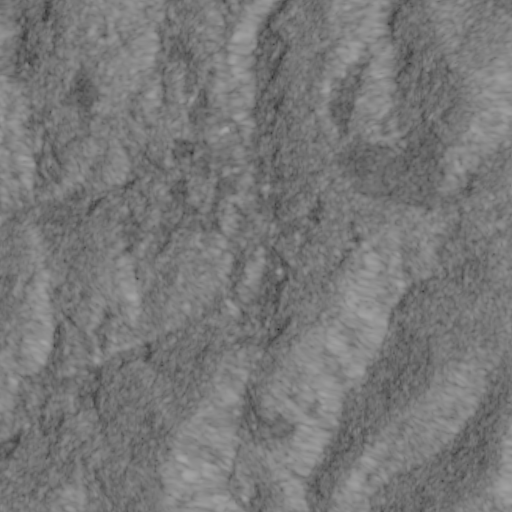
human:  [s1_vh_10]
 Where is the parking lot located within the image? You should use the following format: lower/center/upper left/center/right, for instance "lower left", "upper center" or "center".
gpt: The parking lot is located in the upper center of the image.
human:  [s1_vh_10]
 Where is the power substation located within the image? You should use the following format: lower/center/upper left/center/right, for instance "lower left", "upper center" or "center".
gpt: The power substation is located in the upper right of the image.
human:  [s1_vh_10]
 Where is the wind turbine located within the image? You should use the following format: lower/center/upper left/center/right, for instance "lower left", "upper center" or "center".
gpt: The wind turbine is located in the lower right of the image.
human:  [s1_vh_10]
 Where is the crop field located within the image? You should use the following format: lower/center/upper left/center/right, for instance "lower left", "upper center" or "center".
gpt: There is no crop field in the image.

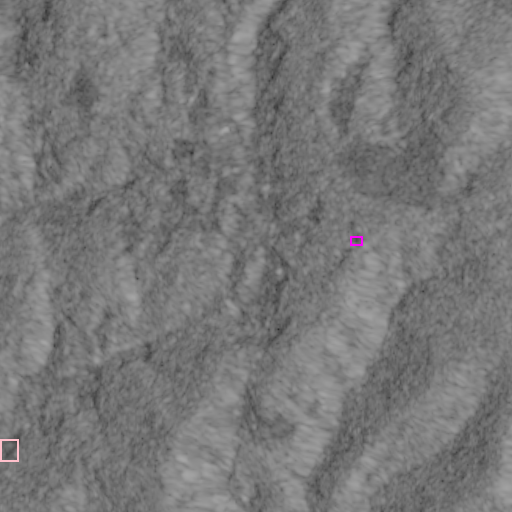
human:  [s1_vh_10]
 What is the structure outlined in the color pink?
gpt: The structure outlined in pink is a crop field.
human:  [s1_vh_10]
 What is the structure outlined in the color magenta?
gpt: The structure outlined in magenta is a park.
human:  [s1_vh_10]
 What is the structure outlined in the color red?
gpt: There is no red outline.